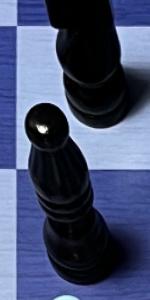
Label: Bishop_Black